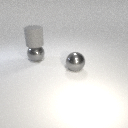
large gray metal sphere below large gray rubber cylinder